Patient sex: F
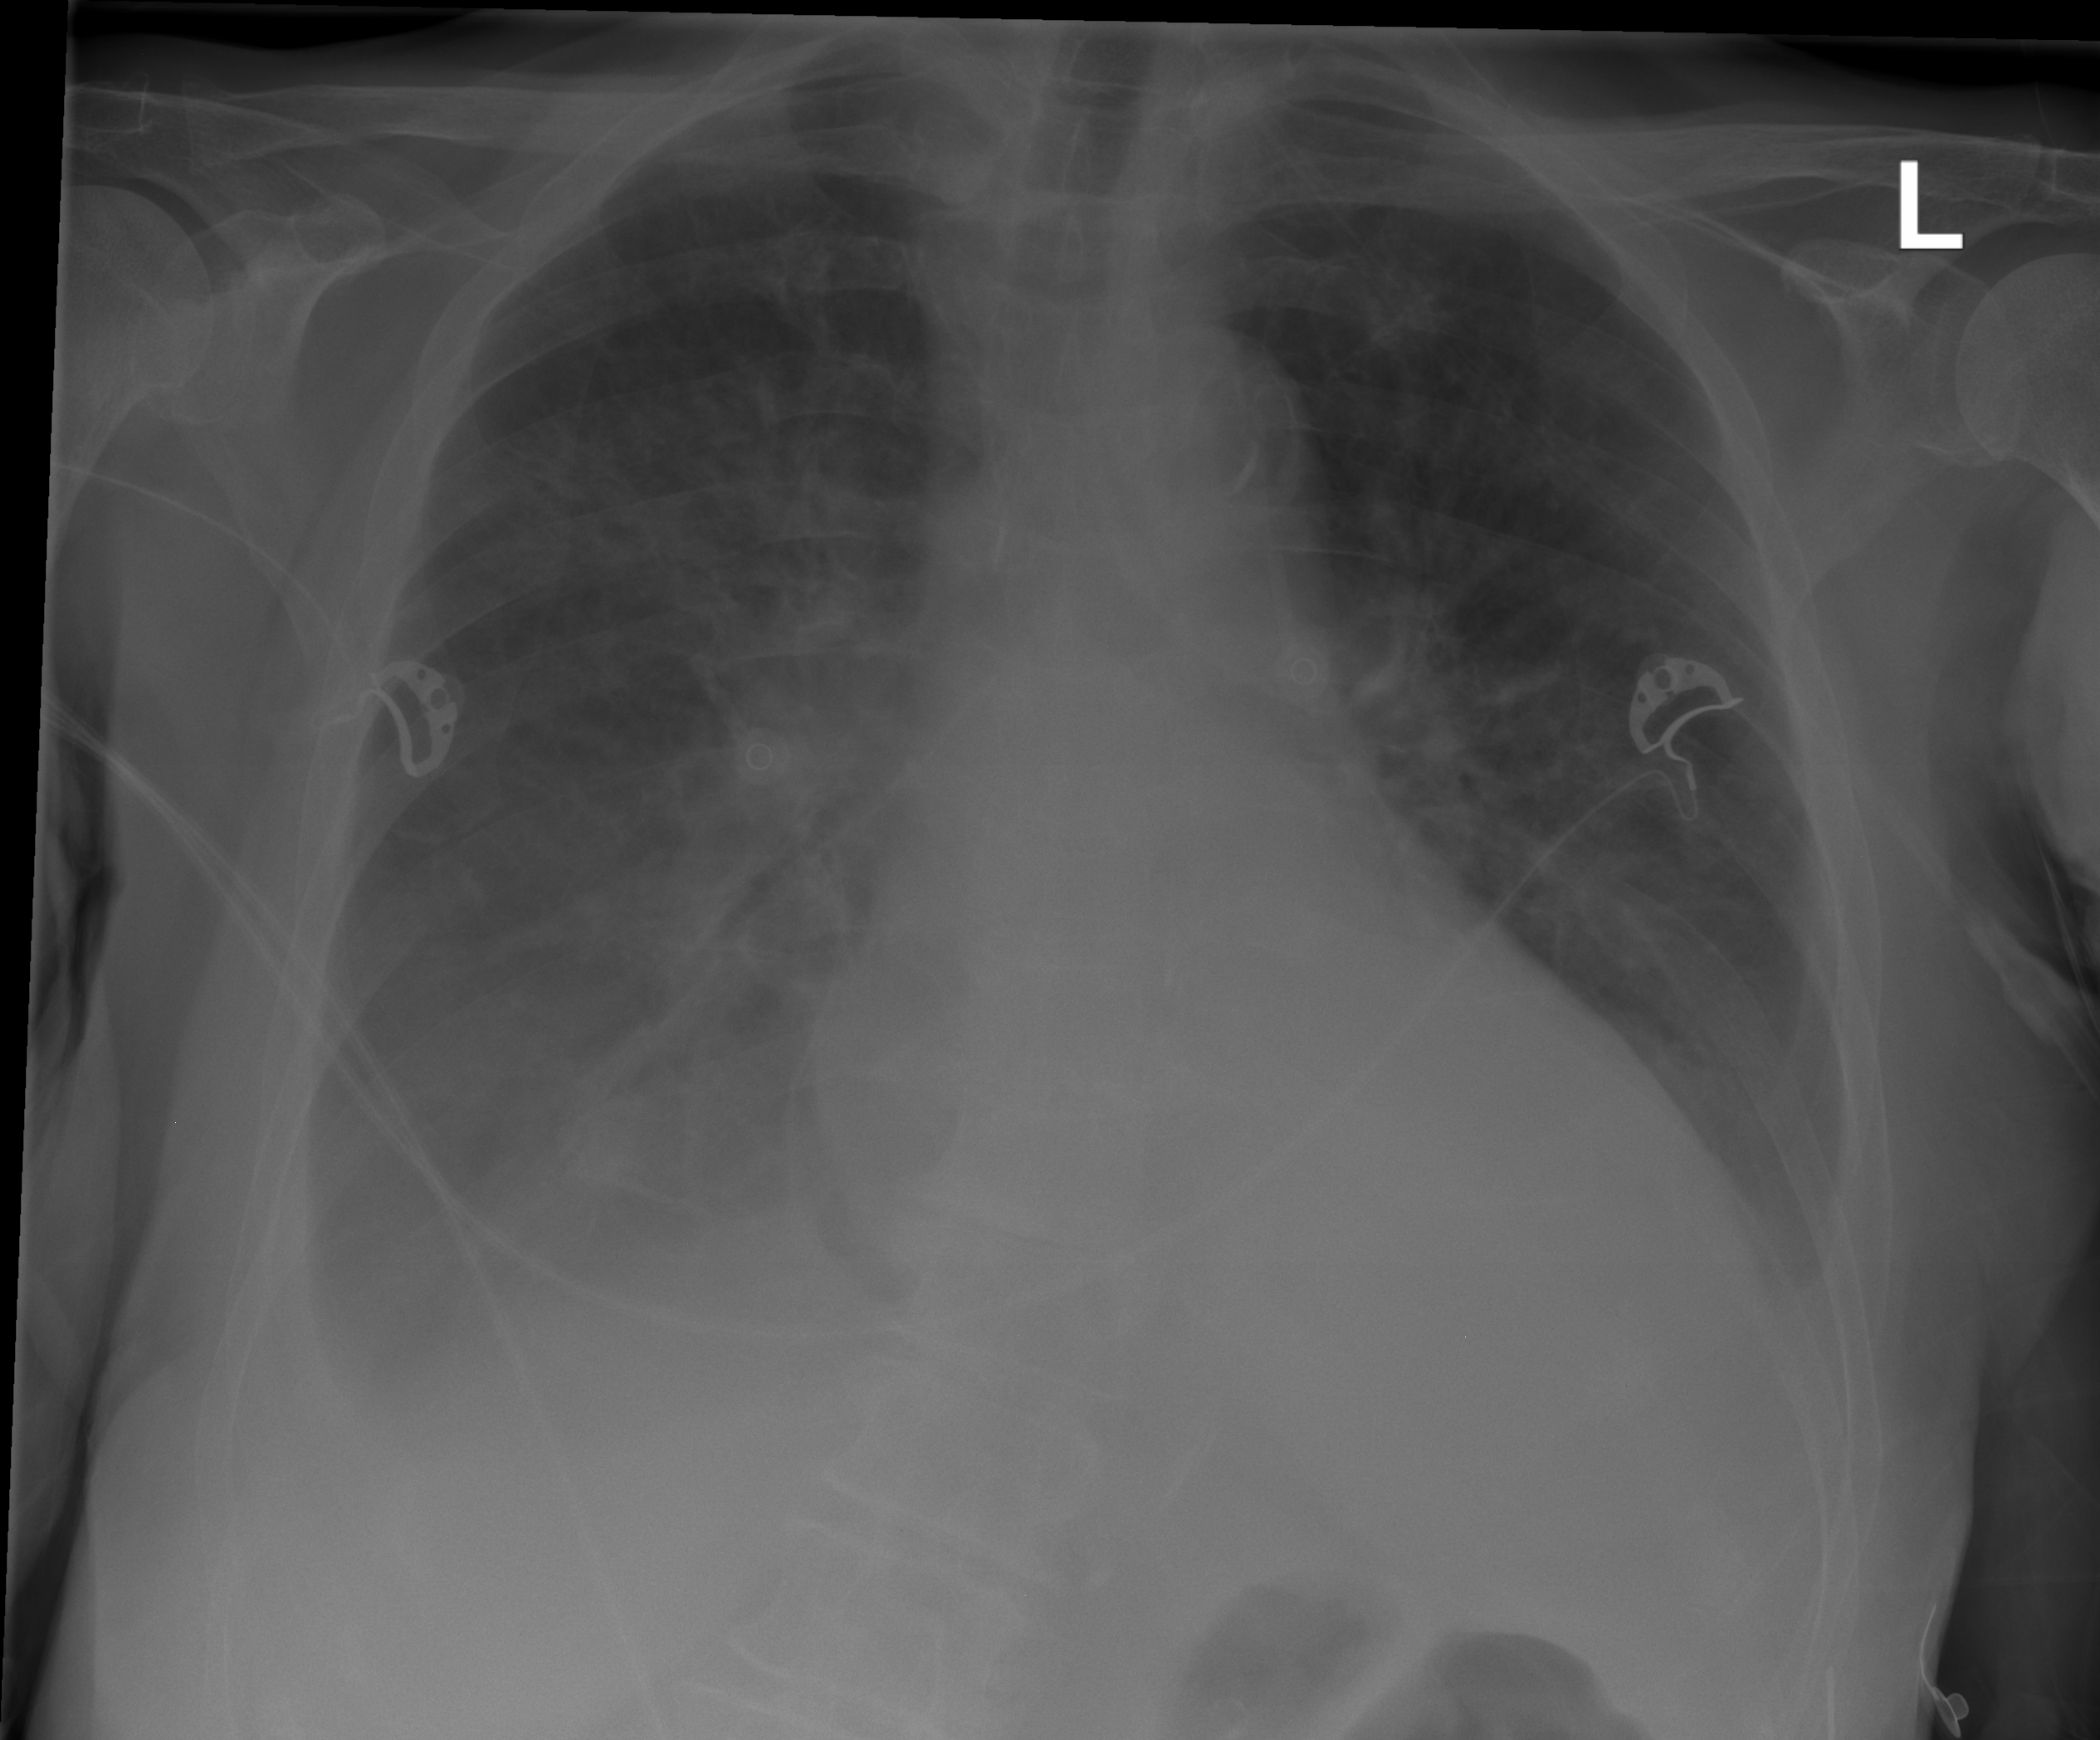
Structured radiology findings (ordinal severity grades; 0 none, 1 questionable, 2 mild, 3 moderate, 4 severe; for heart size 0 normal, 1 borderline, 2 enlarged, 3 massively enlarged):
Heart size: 2
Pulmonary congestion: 2
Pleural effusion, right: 2
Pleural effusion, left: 2
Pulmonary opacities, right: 2
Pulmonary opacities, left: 2
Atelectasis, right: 2
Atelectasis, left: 0